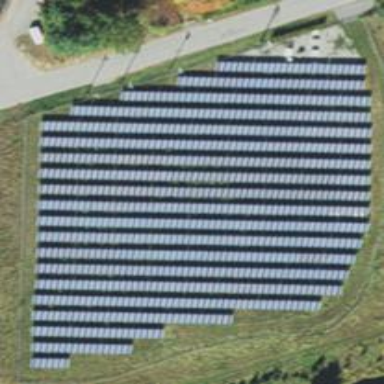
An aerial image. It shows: Solar power plant with photovoltaic technology. The plant produces electricity and is surrounded by fence.